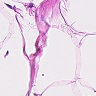
Metastatic tissue present: no